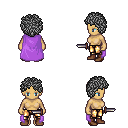
a pixel art fantasy rpg character, female body template, human, tanned skin, lavender cape, gold greaves, gray curly afro hairstyle, brown shoes, dagger, four views (front, back, left, right), 2x2 character sprite sheet, small pixel art, hard edges, no anti-aliasing